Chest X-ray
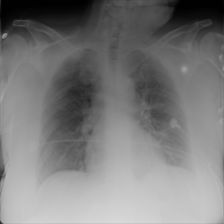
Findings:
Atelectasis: positive
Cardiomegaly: negative
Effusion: negative
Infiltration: positive
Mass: negative
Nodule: negative
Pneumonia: negative
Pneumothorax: negative
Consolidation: negative
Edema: positive
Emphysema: negative
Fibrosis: negative
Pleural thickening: negative
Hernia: negative